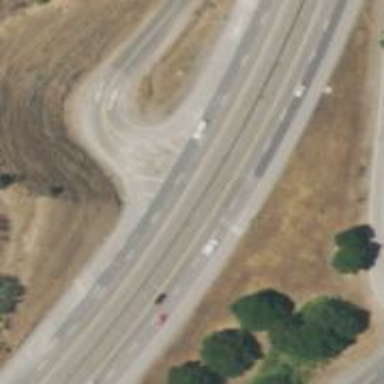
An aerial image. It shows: Asphalt motorway link.